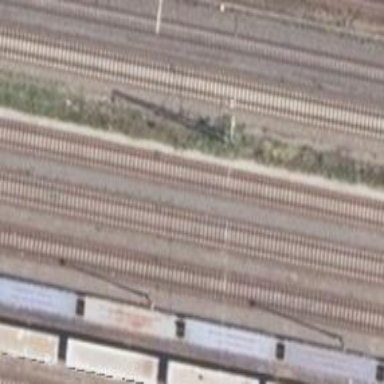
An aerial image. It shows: Railway milestone.